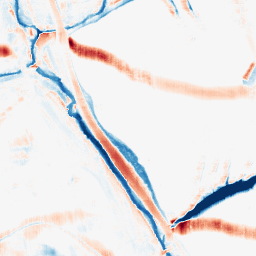
Category: morphological
Decomposition family: morphological_rect
Decomposition parameters: operation: average
width: 10
height: 20
Upsampling method: sinc_hamming
Upsampling parameters: scale: 4
kernel_size: 16
Upsampling scale: 4